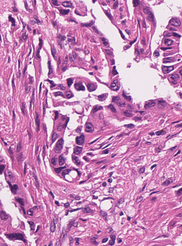
Tumor epithelial tissue: yes
Tumor-associated stroma tissue: yes
Normal tissue: no